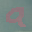
Label: 9